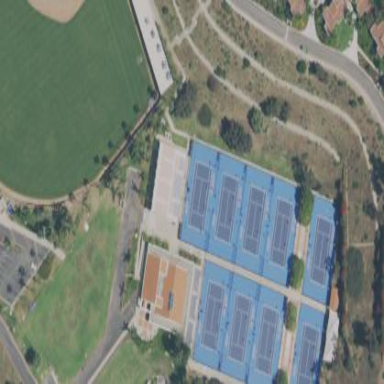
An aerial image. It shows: Sports centre featuring tennis court enclosed by fence.